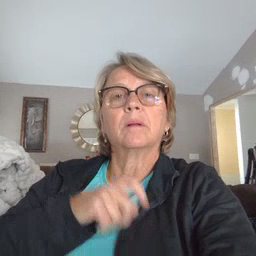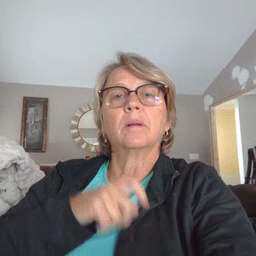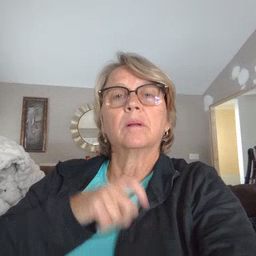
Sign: apple